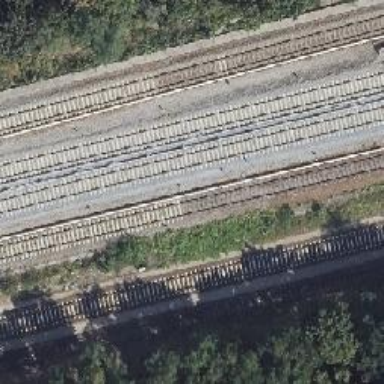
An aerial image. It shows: Light rail railway line with electrified rails.